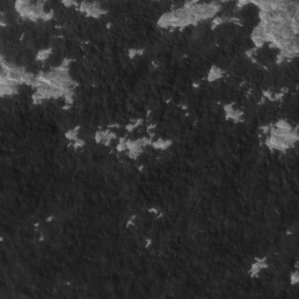
Label: non_frost